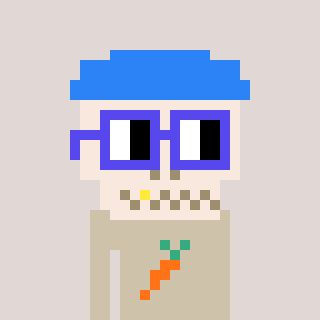
a pixel art character with square blue glasses, a skeleton-hat-shaped head and a bege-colored body on a warm background